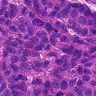
Metastatic tissue present: yes